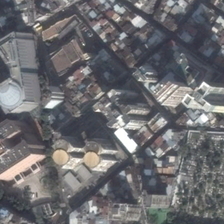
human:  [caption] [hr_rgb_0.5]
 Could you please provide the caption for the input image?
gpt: many buildings and some green trees are in a commercial area .

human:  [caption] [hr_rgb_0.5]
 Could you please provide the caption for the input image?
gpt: many buildings and some green trees are in a commercial area .

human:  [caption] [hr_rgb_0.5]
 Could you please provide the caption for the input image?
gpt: many buildings and some green trees are in a commercial area .

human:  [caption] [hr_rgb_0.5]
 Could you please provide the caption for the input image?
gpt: many buildings and some green trees are in a commercial area .

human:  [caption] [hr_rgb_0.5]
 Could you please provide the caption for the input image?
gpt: many buildings and some green trees are in a commercial area .